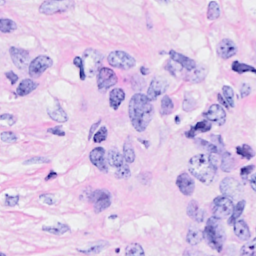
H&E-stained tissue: Breast